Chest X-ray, PA view. Patient: 60 years old, sex M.
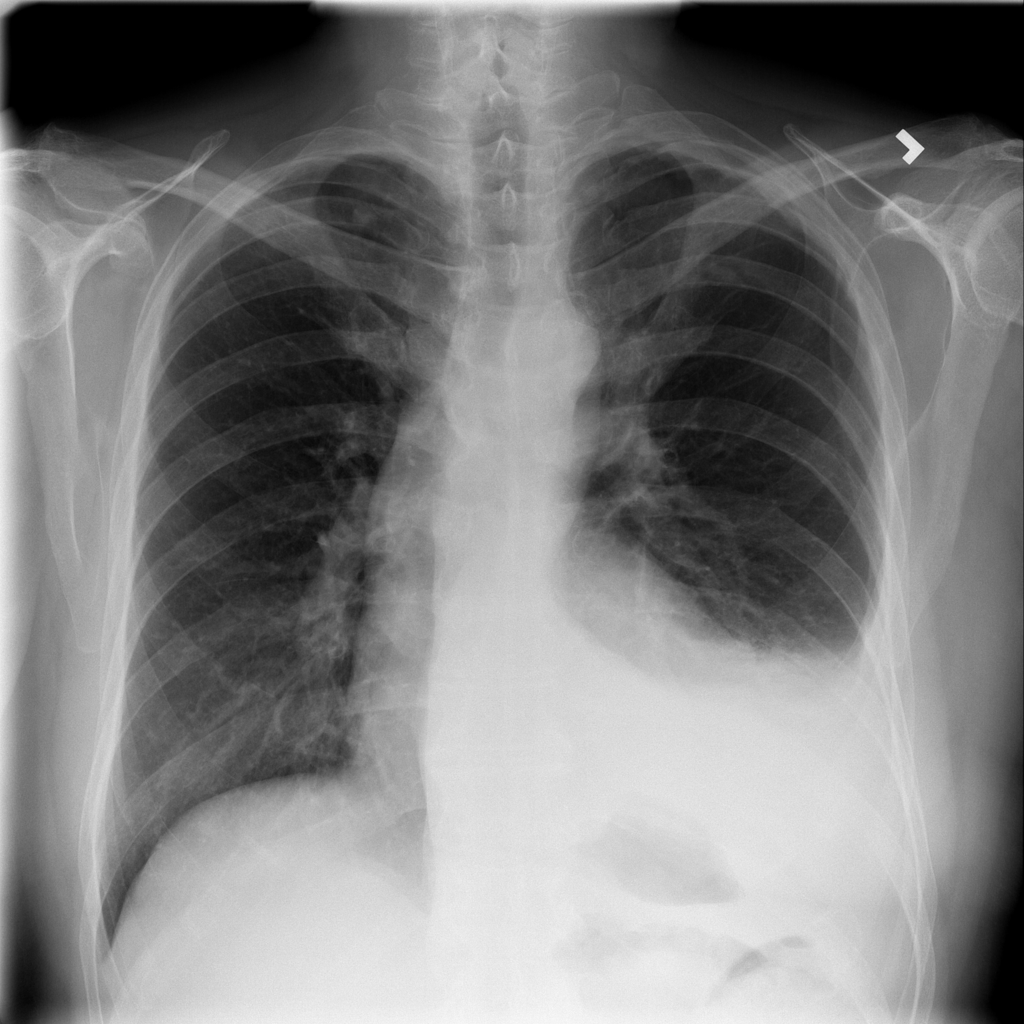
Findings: Effusion